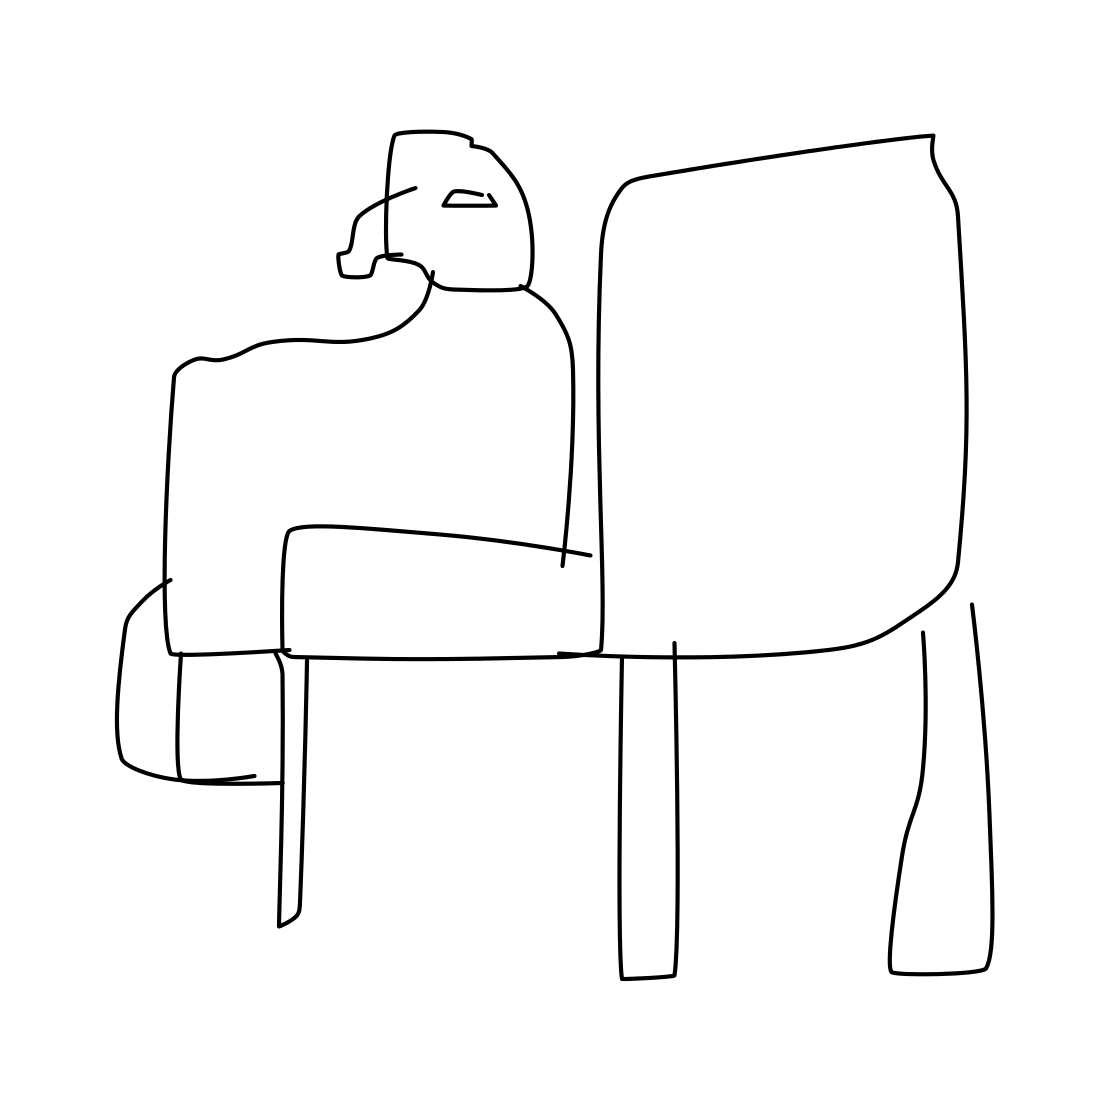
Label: person sitting